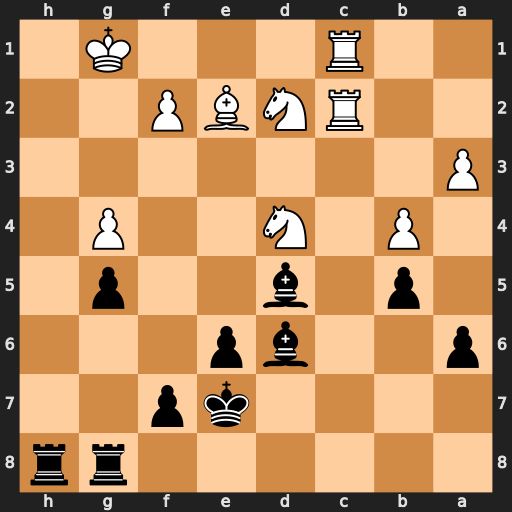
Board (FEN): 6rr/4kp2/p2bp3/1p1b2p1/1P1N2P1/P7/2RNBP2/2R3K1
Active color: b
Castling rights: -
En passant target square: -
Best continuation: Rh1#